Chest X-ray. View position: PA
Patient age: 57
Patient sex: M
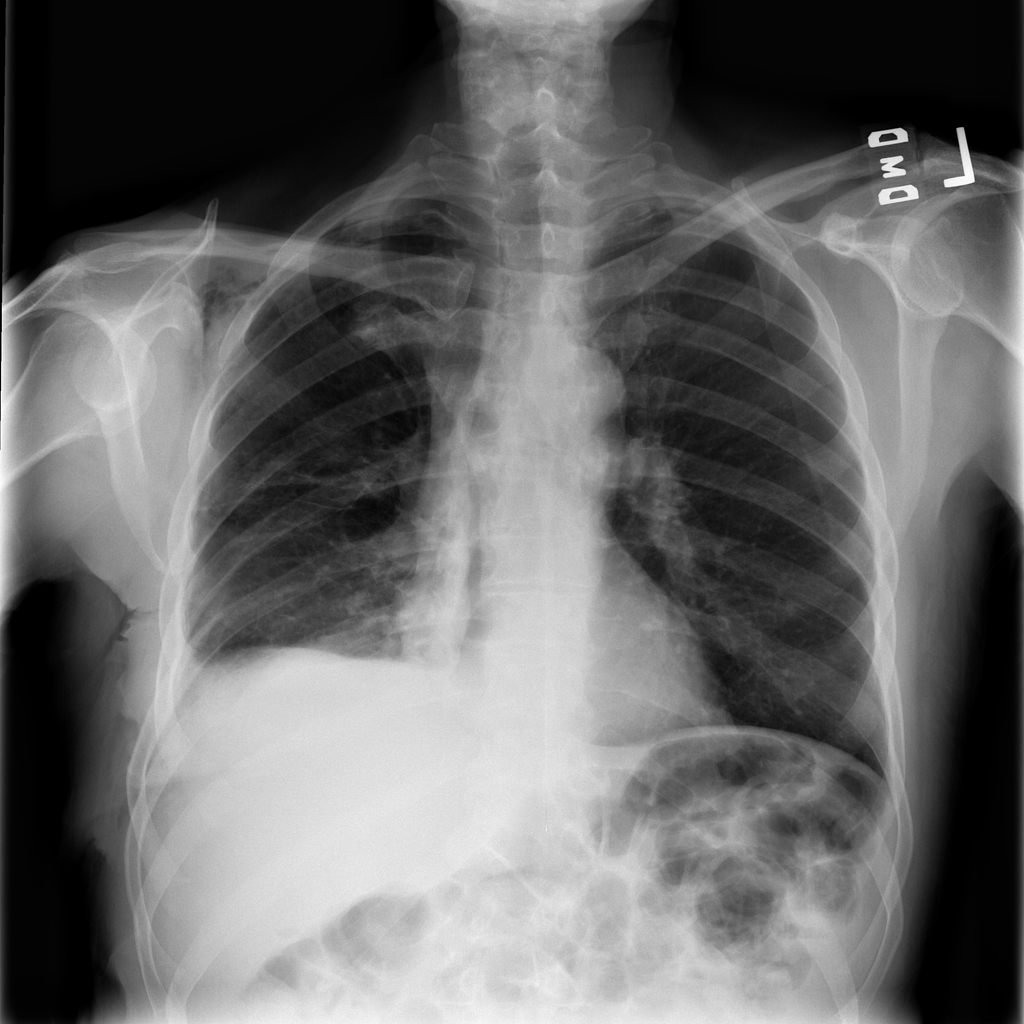
Finding: Pneumothorax